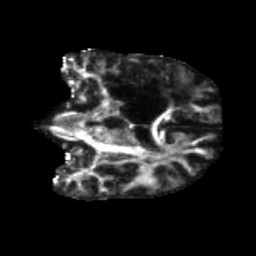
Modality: FA
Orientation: coronal
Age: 57
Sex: male
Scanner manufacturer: siemens
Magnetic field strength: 3 T
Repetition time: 5.25 s
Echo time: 0.08 s